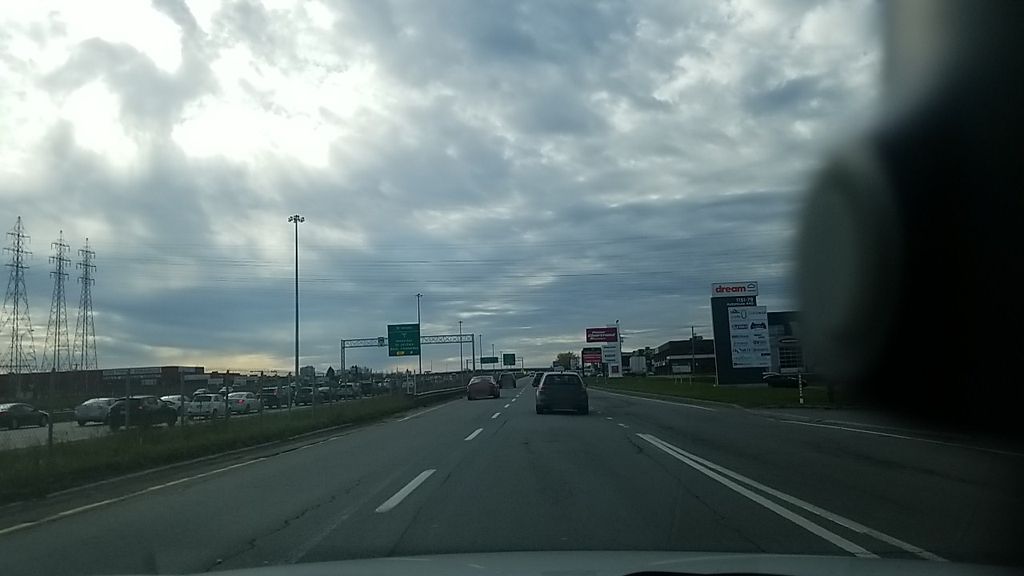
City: montreal